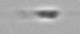
Label: flagellate_morphotype3